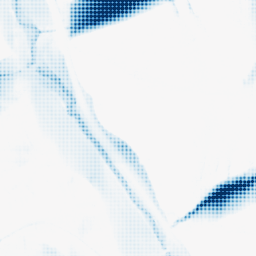
Category: morphological
Decomposition family: morphological_square
Decomposition parameters: operation: closing
size: 50
Upsampling method: sinc_blackman
Upsampling parameters: scale: 4
kernel_size: 4
Upsampling scale: 4